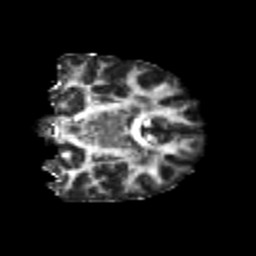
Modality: FA
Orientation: coronal
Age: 25
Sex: male
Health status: healthy
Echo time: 0.074 s